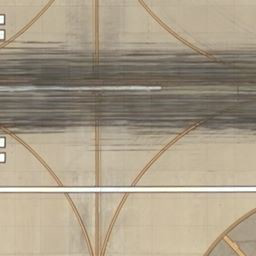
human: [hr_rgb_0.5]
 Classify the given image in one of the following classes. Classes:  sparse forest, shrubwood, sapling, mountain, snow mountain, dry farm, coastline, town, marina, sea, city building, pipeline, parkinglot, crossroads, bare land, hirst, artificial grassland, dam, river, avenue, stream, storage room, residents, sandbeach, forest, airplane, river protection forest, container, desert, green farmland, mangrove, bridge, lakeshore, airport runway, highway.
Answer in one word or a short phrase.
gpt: airport runway